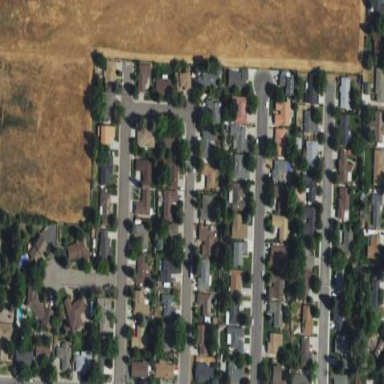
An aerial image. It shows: Single-family residential area.